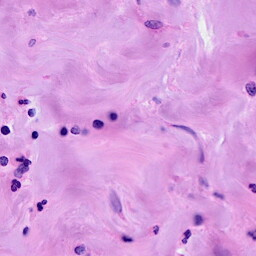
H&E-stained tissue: Breast